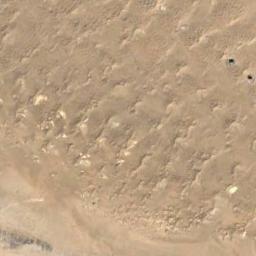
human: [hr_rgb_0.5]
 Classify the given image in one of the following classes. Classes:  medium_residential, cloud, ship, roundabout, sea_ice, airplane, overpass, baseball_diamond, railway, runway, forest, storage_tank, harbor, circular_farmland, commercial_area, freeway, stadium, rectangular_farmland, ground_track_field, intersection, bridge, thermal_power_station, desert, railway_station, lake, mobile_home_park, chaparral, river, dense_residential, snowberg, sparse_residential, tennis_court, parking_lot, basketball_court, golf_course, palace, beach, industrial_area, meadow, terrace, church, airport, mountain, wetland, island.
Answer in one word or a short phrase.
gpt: desert